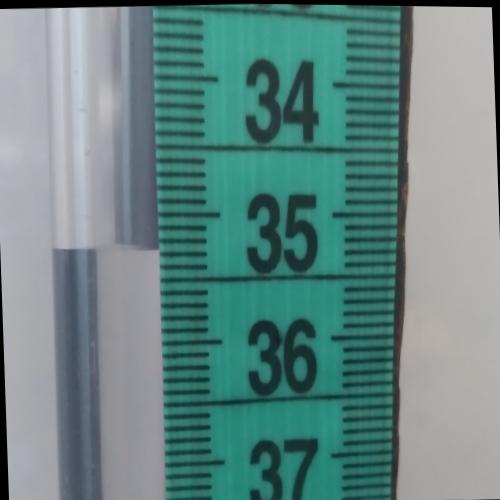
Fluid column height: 35.3 cm